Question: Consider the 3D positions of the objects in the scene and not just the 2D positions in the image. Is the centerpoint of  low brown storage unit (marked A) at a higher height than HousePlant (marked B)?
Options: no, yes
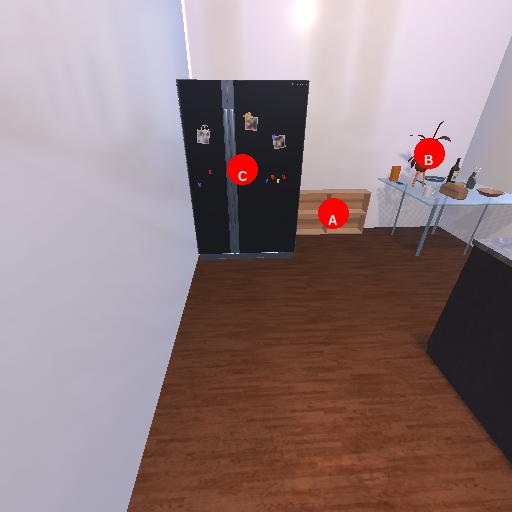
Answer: no